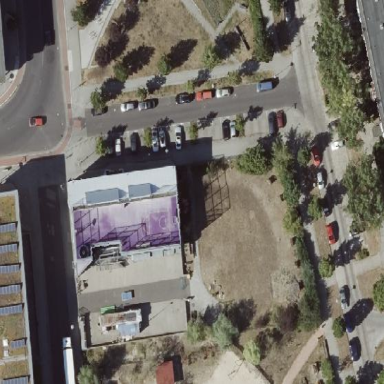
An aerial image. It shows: Community centre.